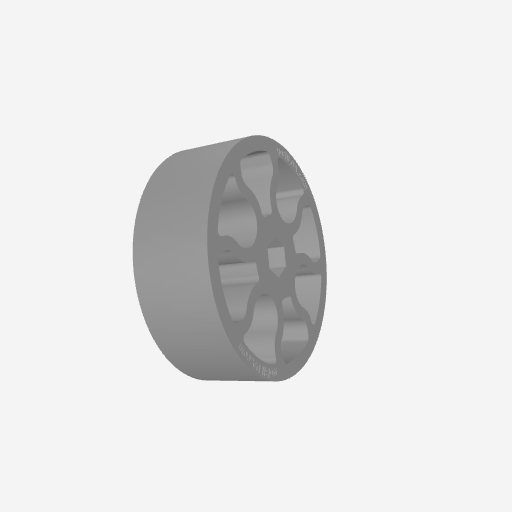
Part: GeckoWheel48OD